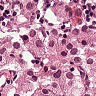
Metastatic tissue present: yes